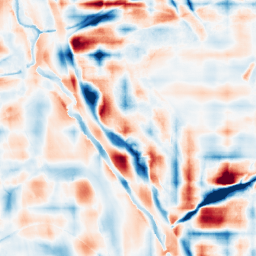
Category: wavelet
Decomposition family: wavelet_reverse_biorthogonal
Decomposition parameters: wavelet: rbio4.4
level: 5
Upsampling method: lanczos
Upsampling parameters: scale: 2
Upsampling scale: 2